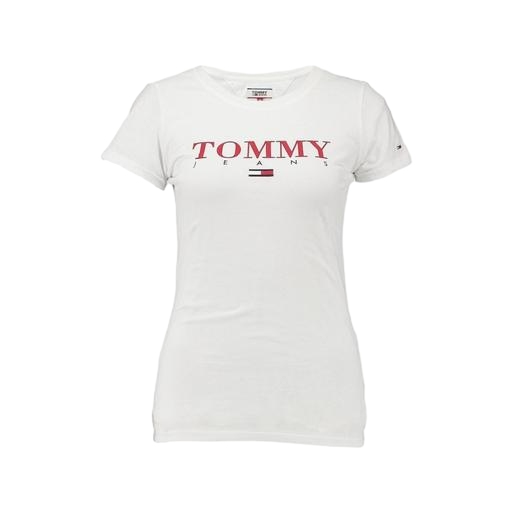
slim crew tee, white logo-print t-shirt, white logo print t-shirt, white background